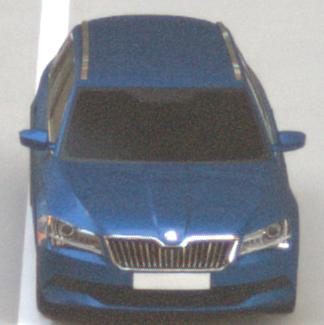
Make: Skoda
Model: Superb Combi 1.4 TSI
Detailed model: Superb (III) Combi
Model produced from: 2015/09
Model produced until: 2018/06
Doors: 5
Color: blue
Road condition: dry road
Daytime: morning or afternoon
Contrast: medium contrast